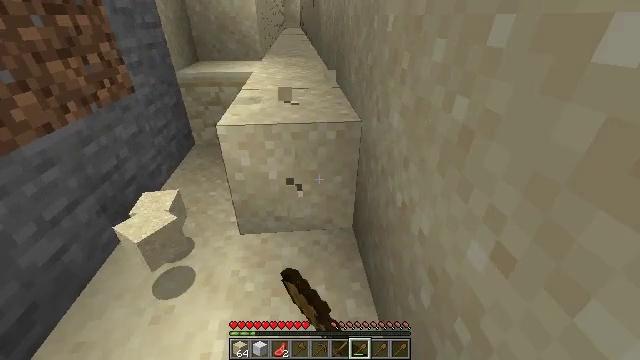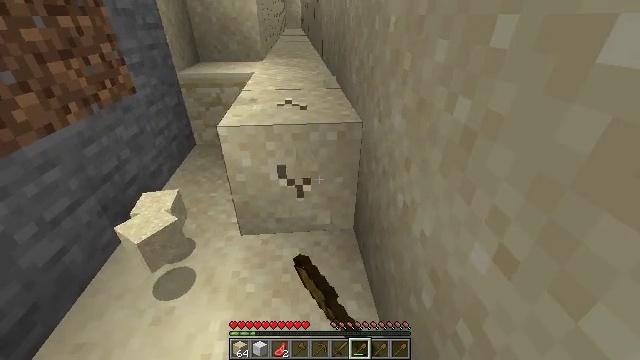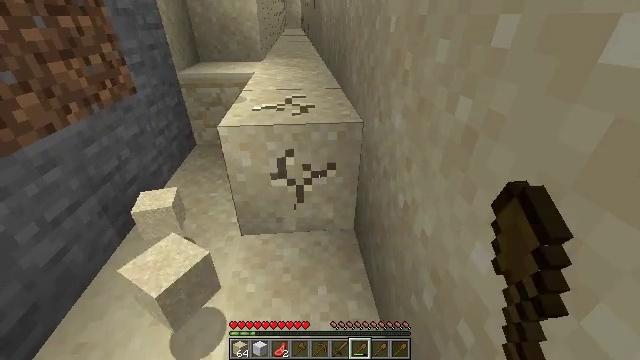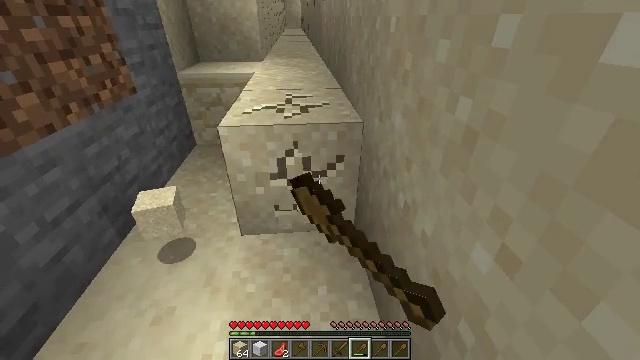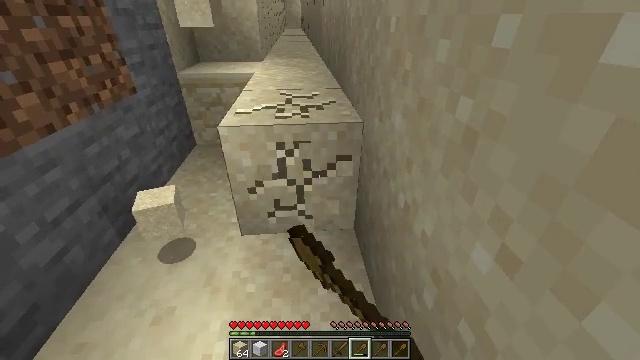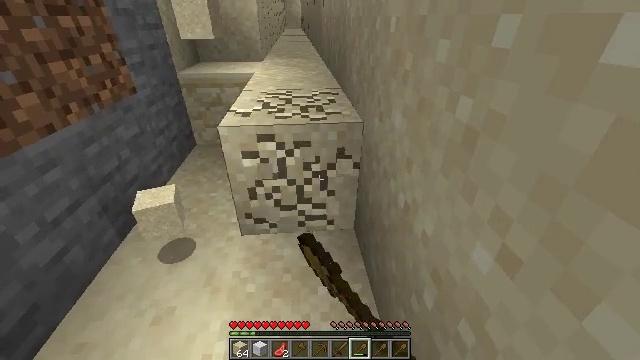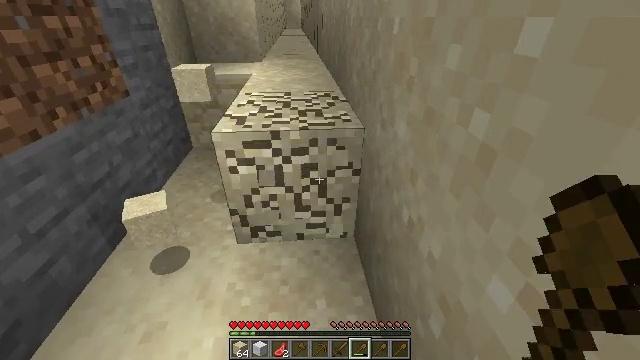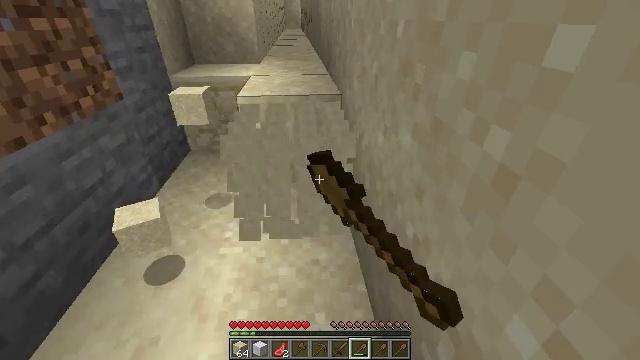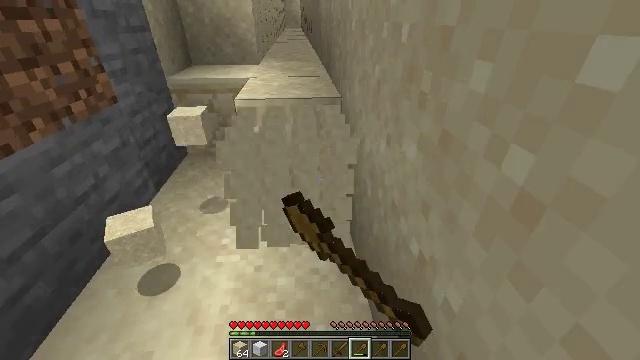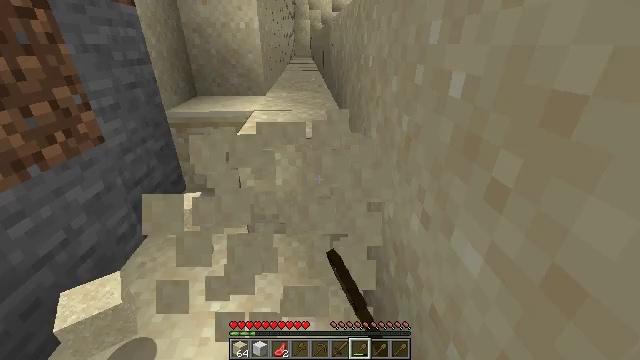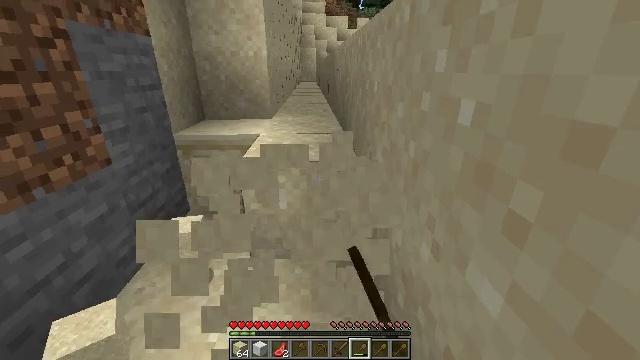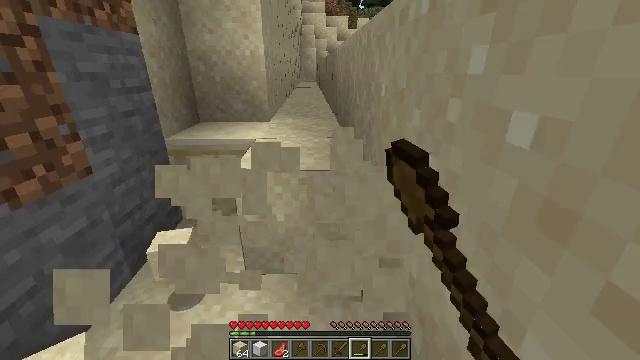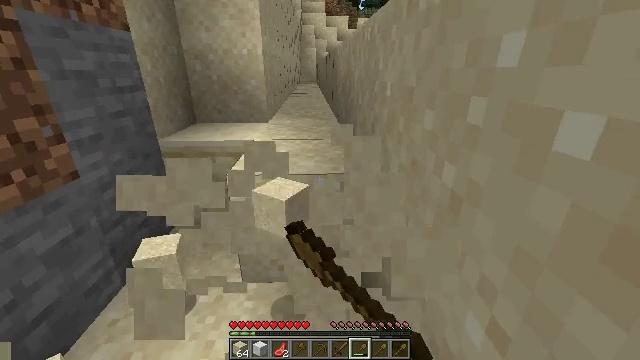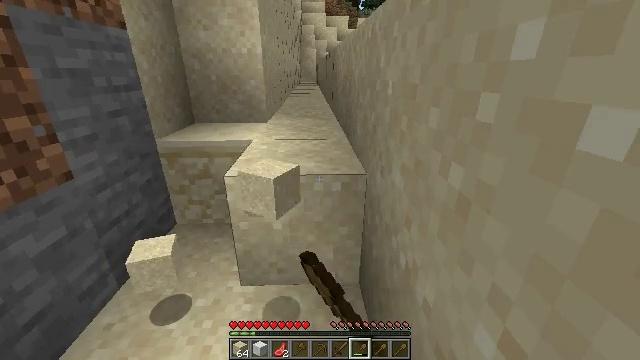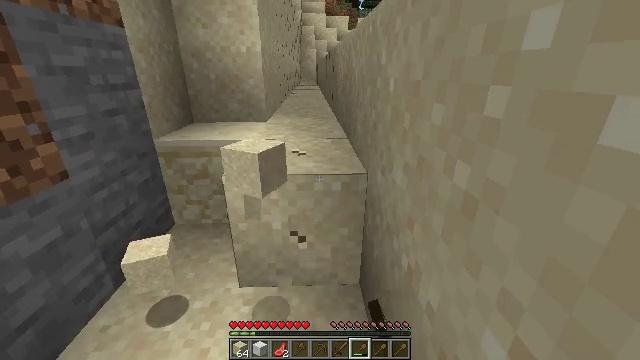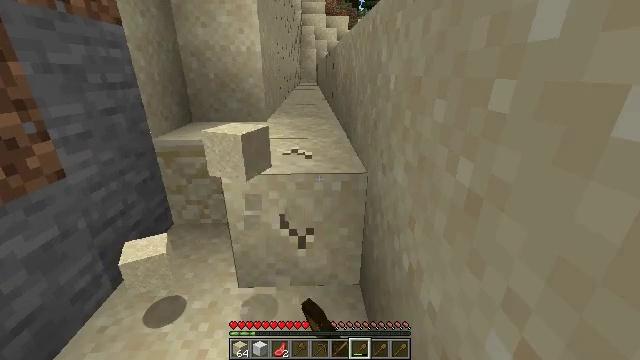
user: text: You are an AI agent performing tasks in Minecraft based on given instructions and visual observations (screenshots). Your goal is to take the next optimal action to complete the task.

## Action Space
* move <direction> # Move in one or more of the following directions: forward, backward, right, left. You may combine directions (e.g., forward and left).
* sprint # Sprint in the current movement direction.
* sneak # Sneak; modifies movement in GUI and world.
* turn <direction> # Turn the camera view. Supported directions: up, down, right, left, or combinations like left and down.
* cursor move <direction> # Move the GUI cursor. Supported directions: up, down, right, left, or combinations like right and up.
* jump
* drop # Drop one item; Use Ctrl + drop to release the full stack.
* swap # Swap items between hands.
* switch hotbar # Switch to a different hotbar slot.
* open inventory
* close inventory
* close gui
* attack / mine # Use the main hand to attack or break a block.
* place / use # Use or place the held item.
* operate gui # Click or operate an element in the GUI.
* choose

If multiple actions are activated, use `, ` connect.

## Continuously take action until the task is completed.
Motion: motion action
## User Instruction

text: Mine sand by the water.
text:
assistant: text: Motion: attack / mine
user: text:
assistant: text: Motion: attack / mine
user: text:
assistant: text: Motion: attack / mine
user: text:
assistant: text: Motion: attack / mine
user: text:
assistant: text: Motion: attack / mine
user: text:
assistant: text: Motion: move forward, attack / mine
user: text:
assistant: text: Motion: move forward, attack / mine
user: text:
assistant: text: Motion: move forward, attack / mine
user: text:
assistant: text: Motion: move forward, turn left and up, attack / mine
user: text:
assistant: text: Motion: move forward, turn left and up, attack / mine
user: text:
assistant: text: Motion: attack / mine
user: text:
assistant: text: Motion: attack / mine
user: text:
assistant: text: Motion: attack / mine
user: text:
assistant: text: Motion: attack / mine
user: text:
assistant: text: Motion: attack / mine
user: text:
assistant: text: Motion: attack / mine
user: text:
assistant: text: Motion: attack / mine
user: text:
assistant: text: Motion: attack / mine
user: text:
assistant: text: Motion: attack / mine
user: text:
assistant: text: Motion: attack / mine
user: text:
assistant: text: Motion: move forward, attack / mine
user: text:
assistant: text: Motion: move forward, attack / mine
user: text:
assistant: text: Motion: move forward, attack / mine
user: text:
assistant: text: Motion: move forward, turn down, attack / mine
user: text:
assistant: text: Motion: turn down, attack / mine
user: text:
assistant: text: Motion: attack / mine
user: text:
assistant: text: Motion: attack / mine
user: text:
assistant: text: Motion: attack / mine
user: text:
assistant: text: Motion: attack / mine
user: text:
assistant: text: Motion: attack / mine